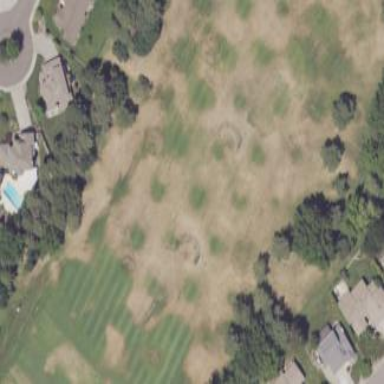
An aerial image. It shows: Driving range for golf practice.